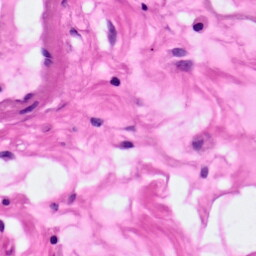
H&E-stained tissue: Pancreatic